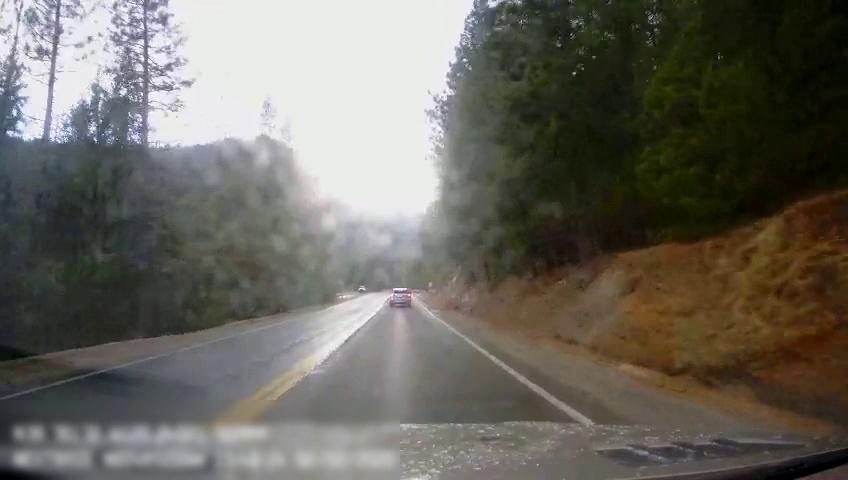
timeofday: Day
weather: Sunny
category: Drivable Space
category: Vehicles | SUV
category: Lanes | Alternate Lane
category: Lanes | Current Lane
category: Lanes | Opposite Lane
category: Lanes | Opposite Lane